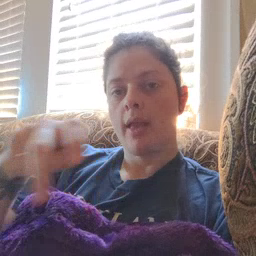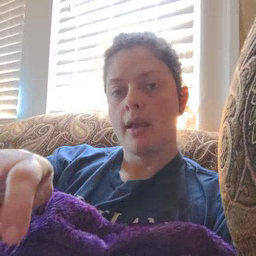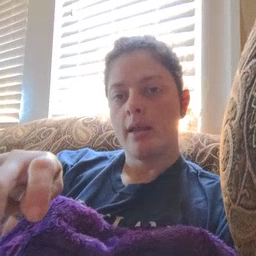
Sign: ride